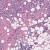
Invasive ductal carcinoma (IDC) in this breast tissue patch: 1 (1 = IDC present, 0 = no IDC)